Question: I am generating my x-axis and y-axis data dynamically and displaying highcharts, but the chart becomes messy when the x-axis range is high with small intervals.
How do I make highcharts to make normal horizontally scrollable graph?
Here is what I am using right now:

'''
<div id="container" style="min-width: 400px; height: 400px; margin: 0 auto"></div>
//CODE FOR HIGHCHARTS JS
function makeChart() {
$('#container').highcharts({
chart: {
type: 'line',
marginRight: 130,
marginBottom: 100
},
title: {
text: 'Banana',
x: -20 //center
},
subtitle: {
text: 'Source: banana.com',
x: -20
},
xAxis: {
categories: xlist
},
yAxis: {
title: {
text: 'No. of C'
},
plotLines: [{
value: 0,
width: 1,
color: '#808080'
}]
},
tooltip: {
valueSuffix: 'C'
},
legend: {
layout: 'vertical',
align: 'right',
verticalAlign: 'top',
x: -10,
y: 100,
borderWidth: 0
},
series: [{
name: $("#repoSelector option:selected").text(),
data: ylist
}]
});
}
'''
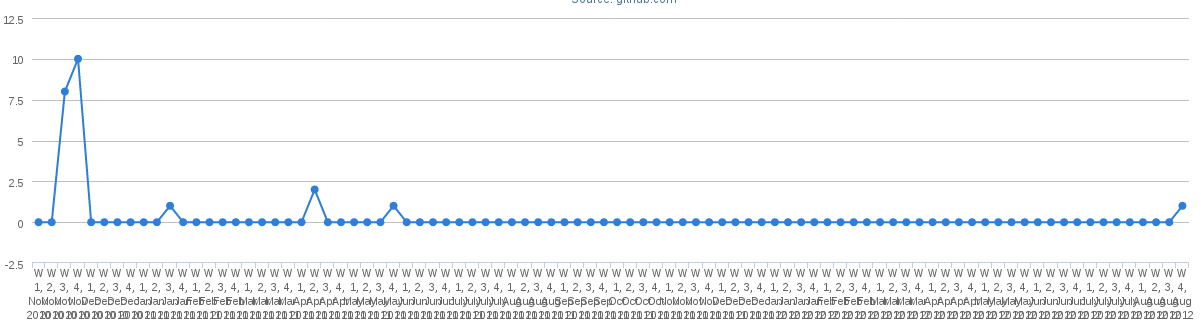
Answer: Two ways to achieve a scroll bar.
## Option 1
You will need to use 'highstock.js' and instead of rendering a stock chart, you have to render a .
Then enable the scroll bar
'''
scrollbar: {
enabled: true
}
'''
Check the API for scroll bar and related operations <URL>.
<URL> I have fiddled an example.
## Option 2
Try setting 'min' & 'max' attributes to the 'x-axis'.
'''
xAxis: {
categories: [...],
min: 0,
max:9
}
'''
Displays 10 categories in x-axis at a stretch, adding a scroll for the rest of the categories.
find the fiddled example <URL>.